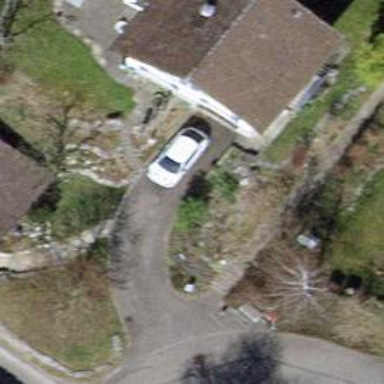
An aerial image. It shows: Gabled roofed house.